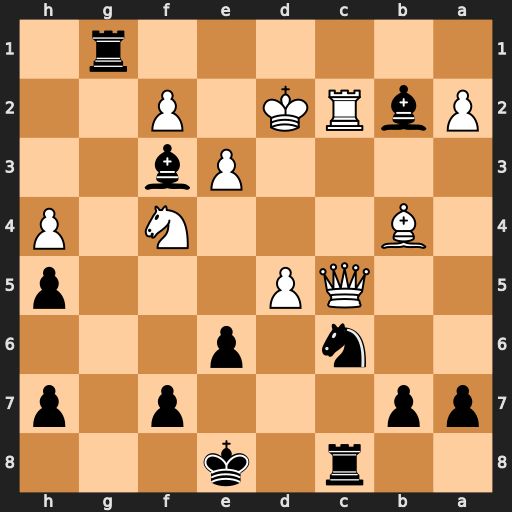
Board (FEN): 2r1k3/pp3p1p/2n1p3/2QP3p/1B3N1P/4Pb2/PbRK1P2/6r1
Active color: b
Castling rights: -
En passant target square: -
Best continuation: Rd1#